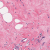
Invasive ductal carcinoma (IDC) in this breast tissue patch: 0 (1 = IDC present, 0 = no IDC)